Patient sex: M
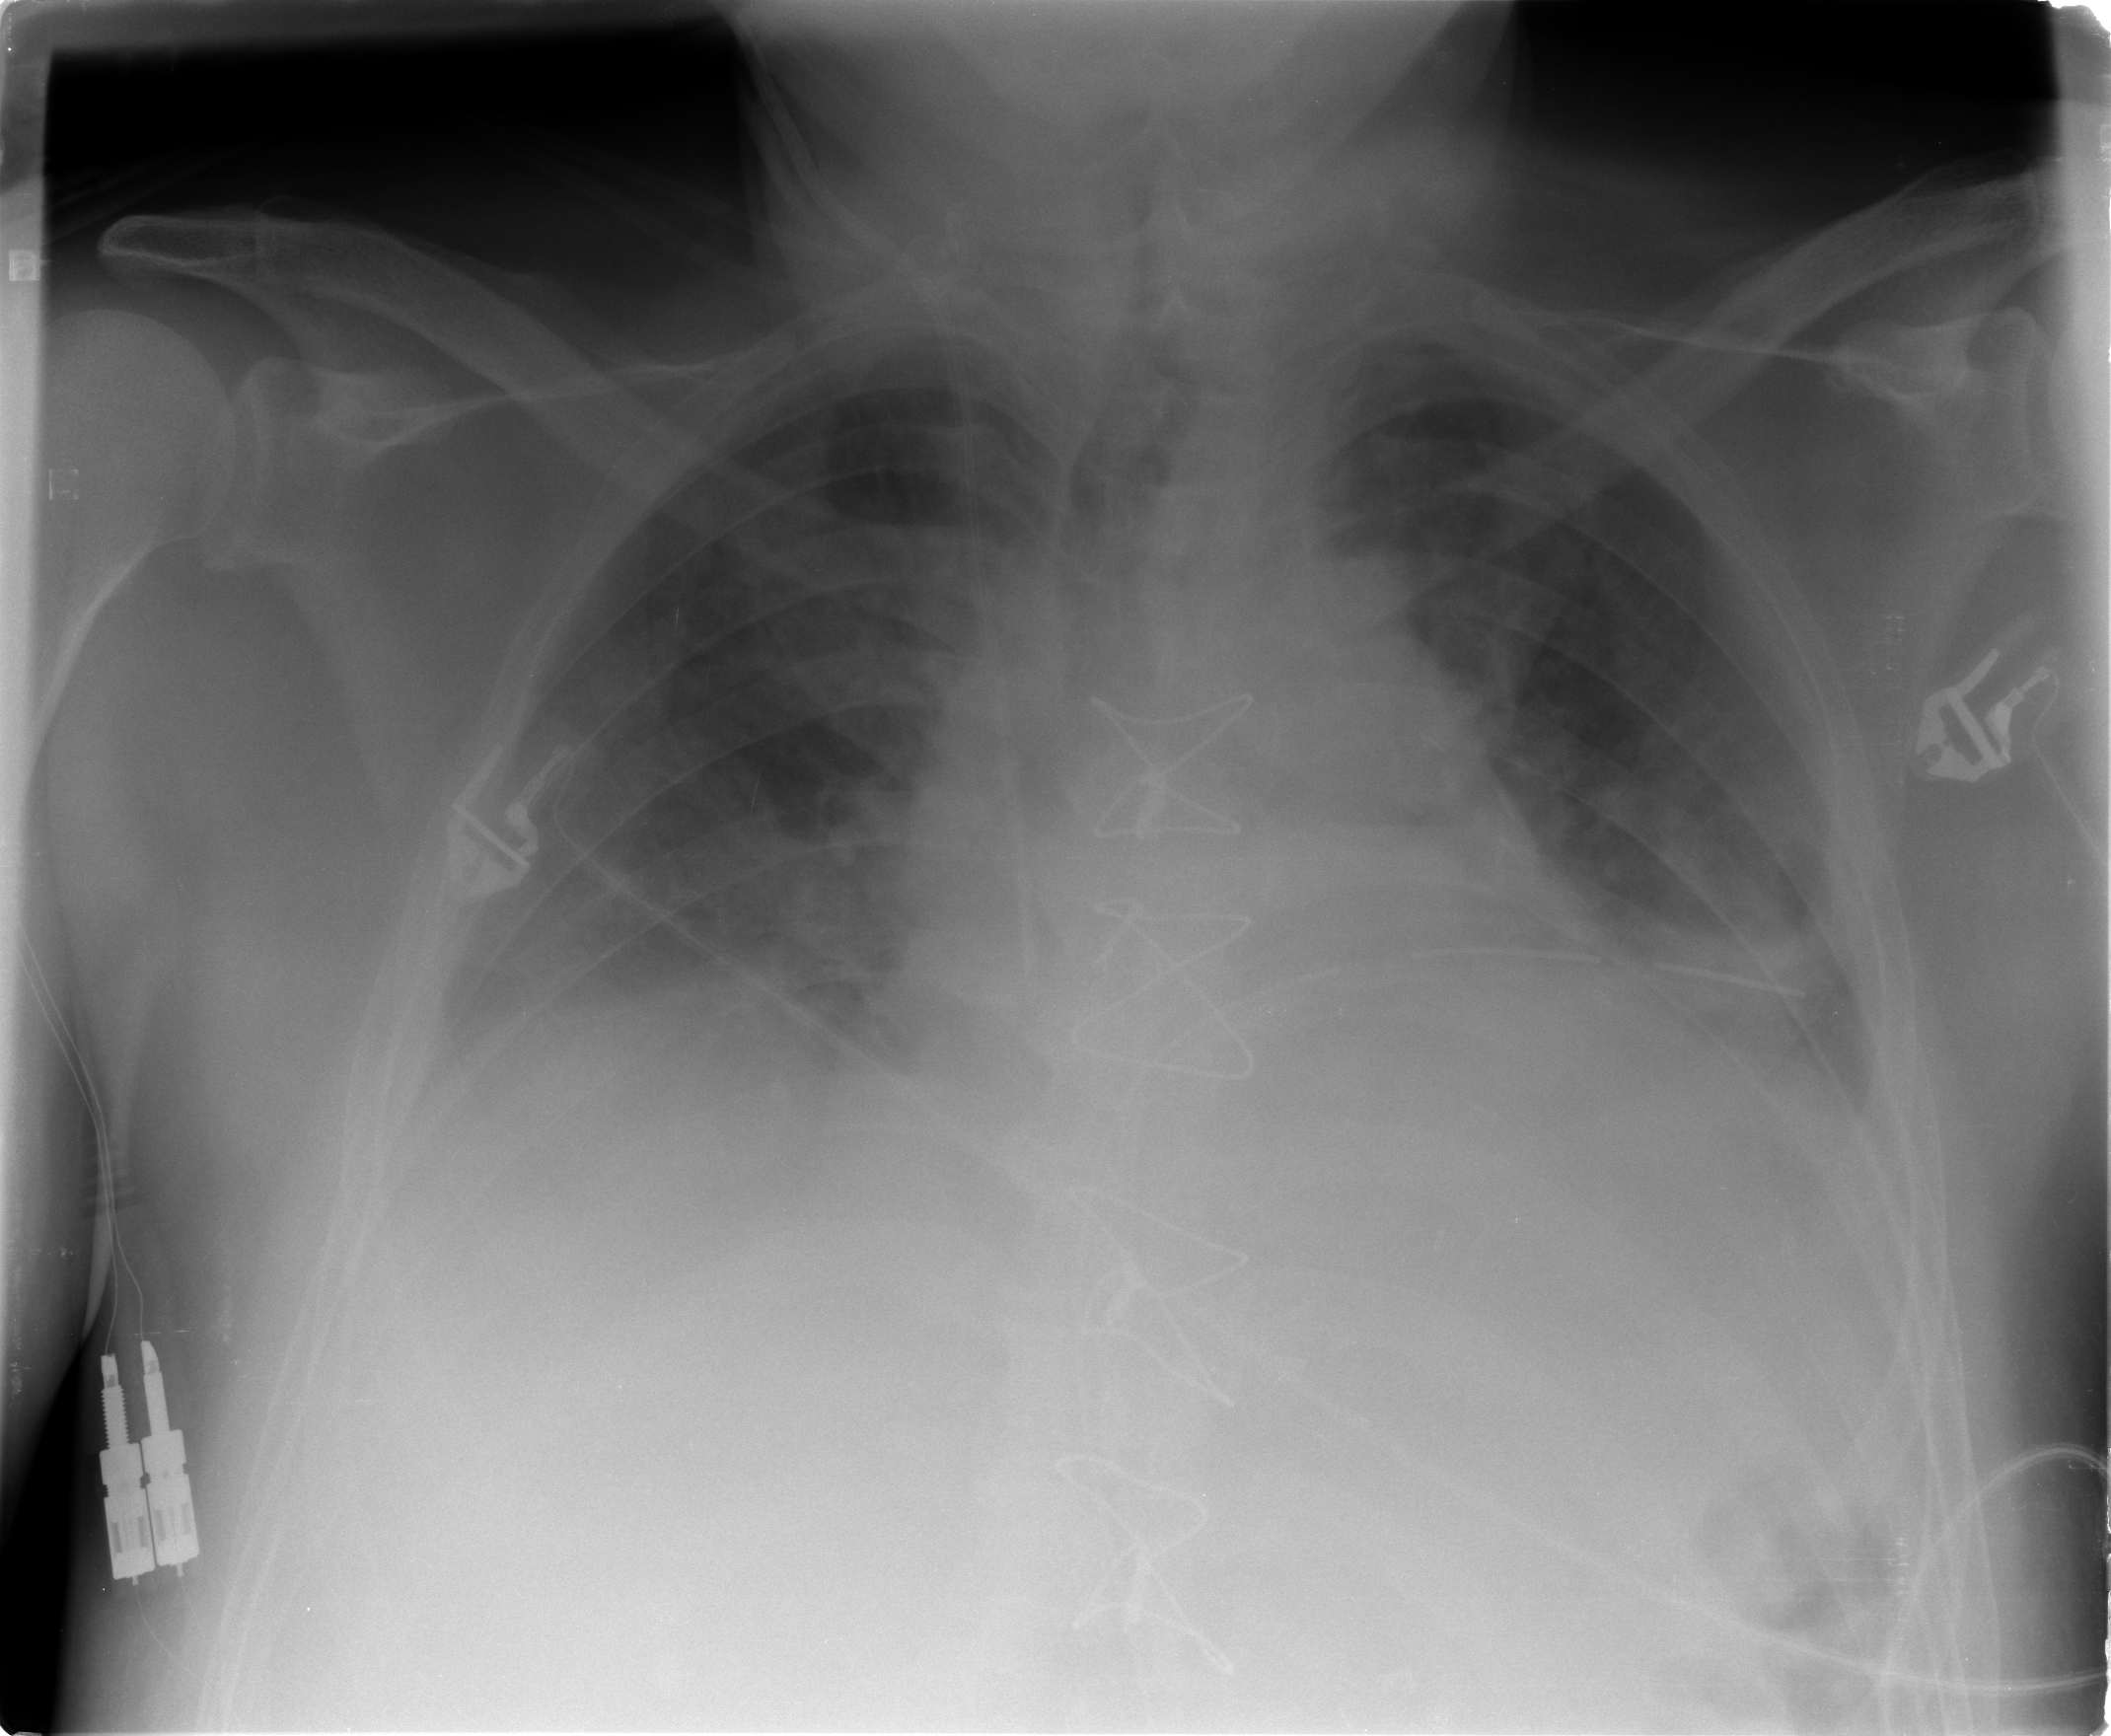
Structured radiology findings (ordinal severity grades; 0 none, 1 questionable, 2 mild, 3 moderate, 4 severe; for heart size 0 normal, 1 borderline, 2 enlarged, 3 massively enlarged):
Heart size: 2
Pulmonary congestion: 3
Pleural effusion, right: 3
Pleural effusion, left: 2
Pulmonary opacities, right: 2
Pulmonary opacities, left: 2
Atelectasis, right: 2
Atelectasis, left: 2